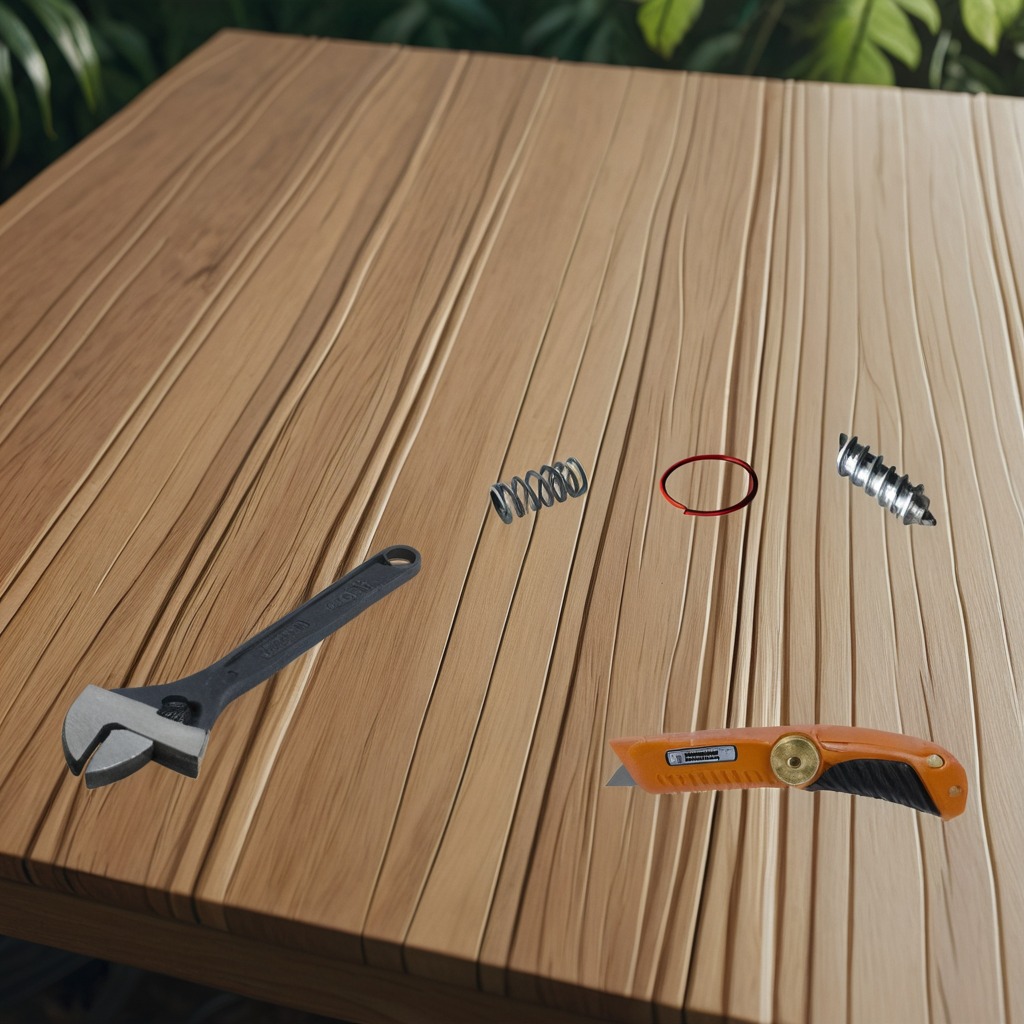
A rubber o-ring, a utility knife, a metal machine screw, a coiled metal spring, and a wrench are lying on the wooden table inside a jungle field workshop tent.